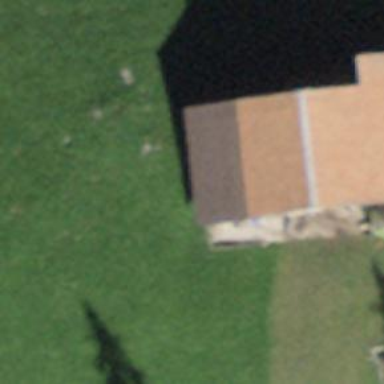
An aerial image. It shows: Barn.